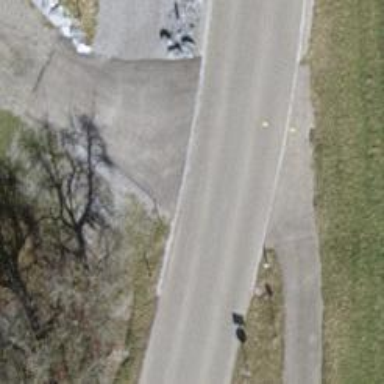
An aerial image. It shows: Tertiary road with asphalt surface.